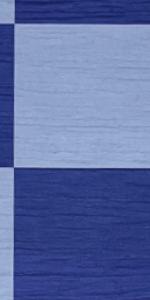
Label: Empty